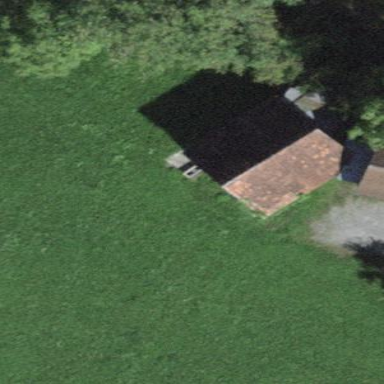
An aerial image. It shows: Rural barn.